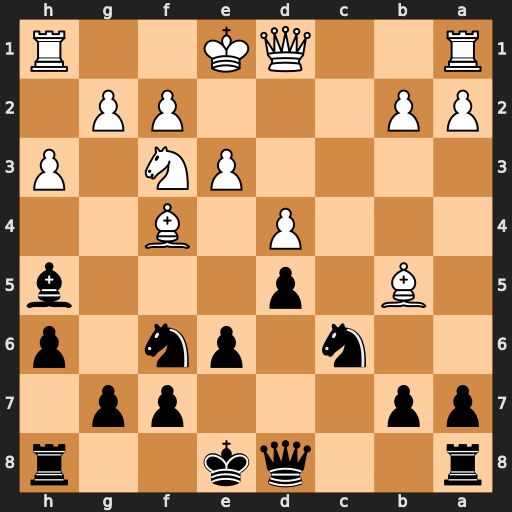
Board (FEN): r2qk2r/pp3pp1/2n1pn1p/1B1p3b/3P1B2/4PN1P/PP3PP1/R2QK2R
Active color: b
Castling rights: KQkq
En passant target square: -
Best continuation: Qa5+ Kf1 Qxb5+